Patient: sex F, age 89
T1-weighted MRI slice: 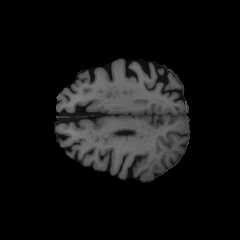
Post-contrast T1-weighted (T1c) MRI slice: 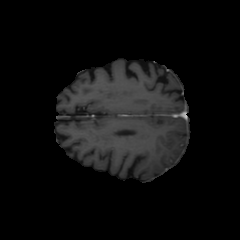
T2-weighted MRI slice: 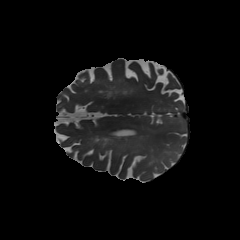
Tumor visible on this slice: yes
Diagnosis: Glioblastoma, IDH-wildtype
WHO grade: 4